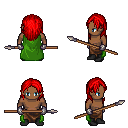
a pixel art fantasy rpg character, male body template, human, dark skin, green cape, robe skirt, red long hairstyle, metal gloves, black shoes, spear, four views (front, back, left, right), 2x2 character sprite sheet, small pixel art, hard edges, no anti-aliasing